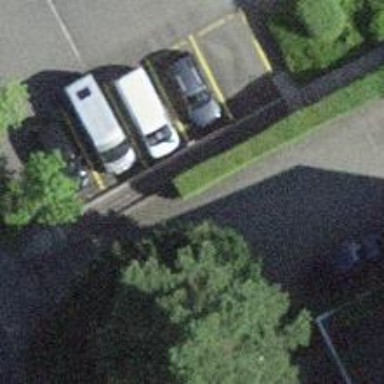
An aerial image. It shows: Set of steps on the road.